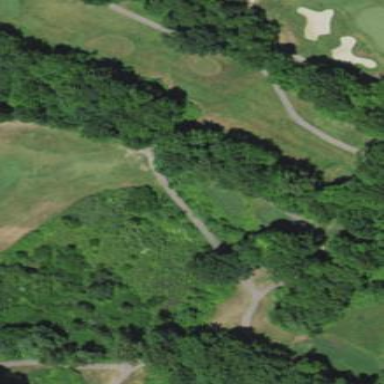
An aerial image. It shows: Designated golf cartpath for service vehicles.